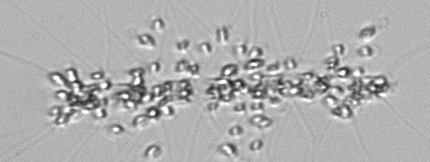
Label: Chaetoceros_didymus_TAG_external_flagellate